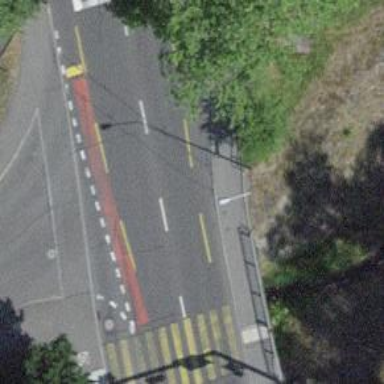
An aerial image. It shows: Primary highway with asphalt surface. It includes separate cycle lane and sidewalks on both sides.